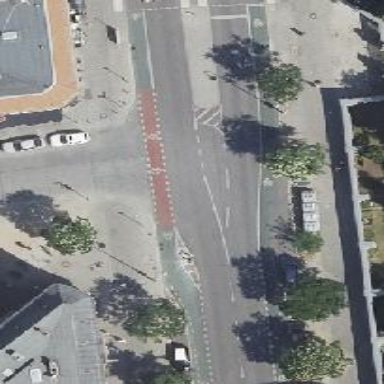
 and there is crossing for cyclists on the left side."